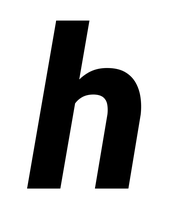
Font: Roboto-Italic_ExtraBold_Italic